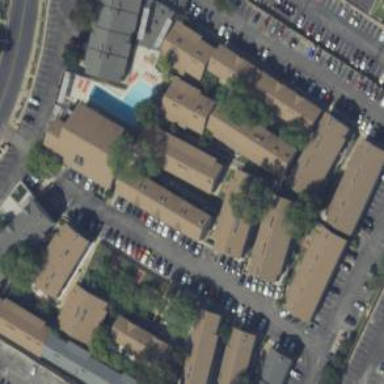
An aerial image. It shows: Residential area with apartments.